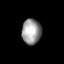
Tissue: prostate
Cell type: T cells
Senescence score: 0.69
Nuclear area (px): 486
Mean DAPI intensity: 151.934